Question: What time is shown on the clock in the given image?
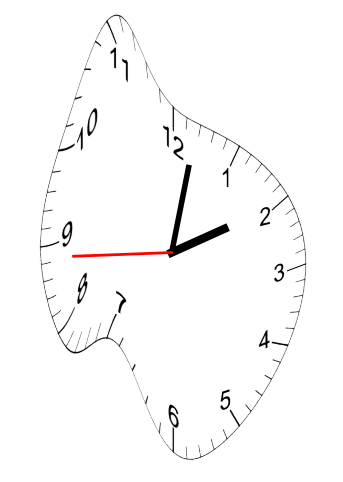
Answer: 02:01:44